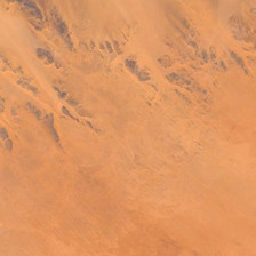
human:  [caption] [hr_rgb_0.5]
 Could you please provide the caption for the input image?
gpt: Orange desert covers bhurland.

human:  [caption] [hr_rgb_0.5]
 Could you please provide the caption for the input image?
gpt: The orange desert covers the bhurland.

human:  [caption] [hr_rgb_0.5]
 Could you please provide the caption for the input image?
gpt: The orange desert covers Burland.

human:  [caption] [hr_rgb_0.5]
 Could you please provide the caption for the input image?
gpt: it is a reddish brown desert with some dark stains on its surface .

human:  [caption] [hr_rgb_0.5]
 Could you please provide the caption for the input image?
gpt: The desert covers the land every week.